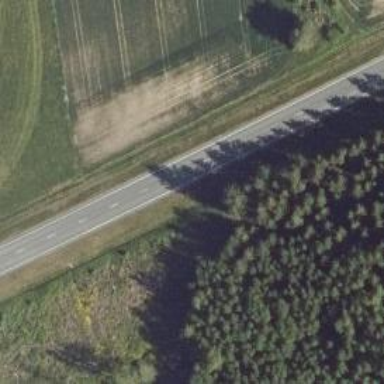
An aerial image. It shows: Asphalt road designated as trunk highway.